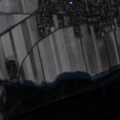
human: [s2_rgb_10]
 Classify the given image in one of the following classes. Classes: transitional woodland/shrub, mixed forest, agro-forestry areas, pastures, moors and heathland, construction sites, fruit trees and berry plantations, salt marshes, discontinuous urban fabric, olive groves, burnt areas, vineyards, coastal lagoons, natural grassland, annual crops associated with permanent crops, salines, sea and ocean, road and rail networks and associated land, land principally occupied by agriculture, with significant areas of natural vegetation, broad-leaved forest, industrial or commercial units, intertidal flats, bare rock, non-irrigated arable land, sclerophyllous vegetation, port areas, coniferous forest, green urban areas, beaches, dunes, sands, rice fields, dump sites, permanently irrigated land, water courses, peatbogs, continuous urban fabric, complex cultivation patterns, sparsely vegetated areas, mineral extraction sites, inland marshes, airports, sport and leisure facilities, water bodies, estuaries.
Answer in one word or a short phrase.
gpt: discontinuous urban fabric, road and rail networks and associated land, non-irrigated arable land, coniferous forest